Question: There are several applications that use this control. One I think most everyone knows is Xcode, another is AppStar. I am interested to know what control this is and where I can find an open source implementation of it:

One developer said he has seen this called a , but I cannot find anything anywhere with that name, or anything like it.
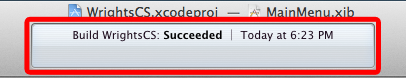
Answer: See <URL> for an explanation of how to explore this question. This is called 'IDEActivityView'. It is not a public class.